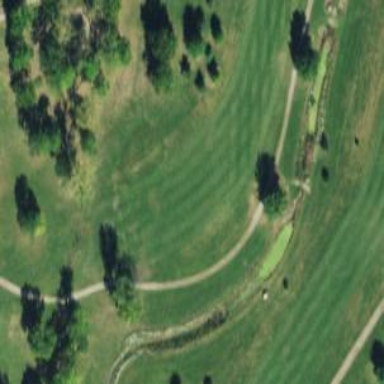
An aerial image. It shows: View of golf hole.